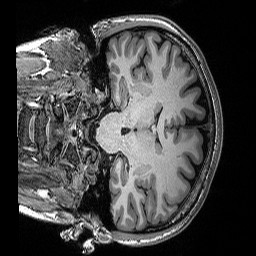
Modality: T1w
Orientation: coronal
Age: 21
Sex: female
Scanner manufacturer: siemens
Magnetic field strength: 3 T
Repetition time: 2.53 s
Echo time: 0.0033 s